Question: I have about 100(and this might increase 10x) HTML pages that were produced from the output of a python script.
Each page has 20 rows, with some text field.
Assume that these must be QA'ed by a human - and hence I need to find a light weight method to package all these HTML pages [100 in total], so that person testing it can assign a feedback [Good to have a form at the bottom, but not necessary]
**Is there a light weight framework, I can use to host all these individual HTML's ? ** Alternatively,pointing to a related example would help.
If its an off the shelf tool, that works, otherwise, preferably, blends well with Python.
Below is a quick & dirty version of my use-case.

'''
<!DOCTYPE html>
<html>
<body>
<img src="https://subscription-assets.timeinc.com/current/9521_top1_100_thumb.jpg" alt="Smiley face" width="40" height="40" ALT="picture of a pumpkin" ALIGN=LEFT> product #1
<img src="http://o.aolcdn.com/hss/storage/midas/2cad0c9f8938293b178d35418367c5c0/201969261/Edit_01Watson%2BGrilled%2BLobster%2B-%2B37jt.jpg" alt="Smiley face" width="40" height="40" ALT="picture of a pumpkin" ALIGN=RIGHT>
</body>
</html>
'''
Edit - : While deploying cactus, I see the following error message.
Basic question : So I need to make sure that the domain does not already exist, right ?
'''
Bucket does not exist. Create it? [y/n] > y
Bucket MASKED1/MASKED2/www.experimentlabs.com/ was created with website endpoint MASKED1/MASKED2/www.experimentlabs.com/.s3-website-us-east-1.amazonaws.com
Bucket Name: MASKED1/MASKED2/www.experimentlabs.com/
Bucket Web Endpoint: MASKED1/MASKED/www.experimentlabs.com/.s3-website-us-east-1.amazonaws.com
[Errno -2] Name or service not known, Retrying in 1.0 seconds...
[Errno -2] Name or service not known, Retrying in 1.0 seconds...
[Errno -2] Name or service not known, Retrying in 1.0 seconds...
[Errno -2] Name or service not known, Retrying in 1.0 seconds...
[Errno -2] Name or service not known, Retrying in 1.0 seconds...
[Errno -2] Name or service not known, Retrying in 1.0 seconds...
[Errno -2] Name or service not known, Retrying in 1.0 seconds...
[Errno -2] Name or service not known, Retrying in 1.0 seconds...
[Errno -2] Name or service not known, Retrying in 2.0 seconds...
[Errno -2] Name or service not known, Retrying in 2.0 seconds...
[Errno -2] Name or service not known, Retrying in 2.0 seconds...
[Errno -2] Name or service not known, Retrying in 2.0 seconds...
[Errno -2] Name or service not known, Retrying in 2.0 seconds...
[Errno -2] Name or service not known, Retrying in 2.0 seconds...
[Errno -2] Name or service not known, Retrying in 2.0 seconds...
[Errno -2] Name or service not known, Retrying in 2.0 seconds...
[Errno -2] Name or service not known, Retrying in 4.0 seconds...
[Errno -2] Name or service not known, Retrying in 4.0 seconds...
[Errno -2] Name or service not known, Retrying in 4.0 seconds...
[Errno -2] Name or service not known, Retrying in 4.0 seconds...
[Errno -2] Name or service not known, Retrying in 4.0 seconds...
[Errno -2] Name or service not known, Retrying in 4.0 seconds...
[Errno -2] Name or service not known, Retrying in 4.0 seconds...
[Errno -2] Name or service not known, Retrying in 4.0 seconds...
[Errno -2] Name or service not known, Retrying in 8.0 seconds...
[Errno -2] Name or service not known, Retrying in 8.0 seconds...
[Errno -2] Name or service not known, Retrying in 8.0 seconds...
[Errno -2] Name or service not known, Retrying in 8.0 seconds...
+ static/js/vendor/bootstrap.js - 57kb (11kb compressed)
+ sitemap.xml - 484b (199b compressed)
[Errno -2] Name or service not known, Retrying in 1.0 seconds...
[Errno -2] Name or service not known, Retrying in 1.0 seconds...
+ static/js/vendor/jquery-1.10.1.js - 268kb (79kb compressed)
[Errno -2] Name or service not known, Retrying in 1.0 seconds...
[Errno -2] Name or service not known, Retrying in 2.0 seconds...
[Errno -2] Name or service not known, Retrying in 2.0 seconds...
[Errno -2] Name or service not known, Retrying in 2.0 seconds...
[Errno -2] Name or service not known, Retrying in 8.0 seconds...
[Errno -2] Name or service not known, Retrying in 4.0 seconds...
[Errno -2] Name or service not known, Retrying in 4.0 seconds...
[Errno -2] Name or service not known, Retrying in 4.0 seconds...
Traceback (most recent call last):
File "/usr/local/lib/python2.7/dist-packages/Cactus-3.0.2-py2.7.egg/cactus/utils/parallel.py", line 18, in wrapper
return f(*args, **kwargs)
File "/usr/local/lib/python2.7/dist-packages/Cactus-3.0.2-py2.7.egg/cactus/deployment/engine.py", line 41, in <lambda>
totalFiles = mapper(lambda p: p.upload(), self.files())
File "/usr/local/lib/python2.7/dist-packages/Cactus-3.0.2-py2.7.egg/cactus/deployment/file.py", line 125, in upload
remote_changed = self.remote_changed()
File "/usr/local/lib/python2.7/dist-packages/Cactus-3.0.2-py2.7.egg/cactus/utils/network.py", line 29, in f_retry
return f(*args, **kwargs)
File "/usr/local/lib/python2.7/dist-packages/Cactus-3.0.2-py2.7.egg/cactus/deployment/s3/file.py", line 35, in remote_changed
remote_headers = dict((k, v.strip('"')) for k, v in getURLHeaders(self.remote_url()).items())
File "/usr/local/lib/python2.7/dist-packages/Cactus-3.0.2-py2.7.egg/cactus/utils/url.py", line 16, in getURLHeaders
conn.request('HEAD', urllib.quote(url.path))
File "/usr/lib/python2.7/httplib.py", line 1001, in request
self._send_request(method, url, body, headers)
File "/usr/lib/python2.7/httplib.py", line 1035, in _send_request
self.endheaders(body)
File "/usr/lib/python2.7/httplib.py", line 997, in endheaders
self._send_output(message_body)
File "/usr/lib/python2.7/httplib.py", line 850, in _send_output
self.send(msg)
File "/usr/lib/python2.7/httplib.py", line 812, in send
self.connect()
File "/usr/lib/python2.7/httplib.py", line 793, in connect
self.timeout, self.source_address)
File "/usr/lib/python2.7/socket.py", line 553, in create_connection
for res in getaddrinfo(host, port, 0, SOCK_STREAM):
gaierror: [Errno -2] Name or service not known
Traceback (most recent call last):
File "/usr/local/bin/cactus", line 9, in <module>
load_entry_point('Cactus==3.0.2', 'console_scripts', 'cactus')()
File "/usr/local/lib/python2.7/dist-packages/Cactus-3.0.2-py2.7.egg/cactus/cli.py", line 114, in main
args.target(**{k: v for k, v in vars(args).items() if k != 'target'})
File "/usr/local/lib/python2.7/dist-packages/Cactus-3.0.2-py2.7.egg/cactus/cli.py", line 42, in deploy
site.upload()
File "/usr/local/lib/python2.7/dist-packages/Cactus-3.0.2-py2.7.egg/cactus/site.py", line 479, in upload
totalFiles = self.deployment_engine.deploy()
File "/usr/local/lib/python2.7/dist-packages/Cactus-3.0.2-py2.7.egg/cactus/deployment/engine.py", line 41, in deploy
totalFiles = mapper(lambda p: p.upload(), self.files())
File "/usr/local/lib/python2.7/dist-packages/Cactus-3.0.2-py2.7.egg/cactus/utils/parallel.py", line 25, in multiMap
return pool.map(wrapper, items)
File "/usr/lib/python2.7/multiprocessing/pool.py", line 251, in map
return self.map_async(func, iterable, chunksize).get()
File "/usr/lib/python2.7/multiprocessing/pool.py", line 558, in get
raise self._value
AssertionError
Traceback (most recent call last):
File "/usr/local/lib/python2.7/dist-packages/Cactus-3.0.2-py2.7.egg/cactus/utils/parallel.py", line 18, in wrapper
return f(*args, **kwargs)
File "/usr/local/lib/python2.7/dist-packages/Cactus-3.0.2-py2.7.egg/cactus/deployment/engine.py", line 41, in <lambda>
totalFiles = mapper(lambda p: p.upload(), self.files())
File "/usr/local/lib/python2.7/dist-packages/Cactus-3.0.2-py2.7.egg/cactus/deployment/file.py", line 125, in upload
remote_changed = self.remote_changed()
File "/usr/local/lib/python2.7/dist-packages/Cactus-3.0.2-py2.7.egg/cactus/utils/network.py", line 29, in f_retry
return f(*args, **kwargs)
File "/usr/local/lib/python2.7/dist-packages/Cactus-3.0.2-py2.7.egg/cactus/deployment/s3/file.py", line 35, in remote_changed
remote_headers = dict((k, v.strip('"')) for k, v in getURLHeaders(self.remote_url()).items())
File "/usr/local/lib/python2.7/dist-packages/Cactus-3.0.2-py2.7.egg/cactus/utils/url.py", line 16, in getURLHeaders
conn.request('HEAD', urllib.quote(url.path))
File "/usr/lib/python2.7/httplib.py", line 1001, in request
self._send_request(method, url, body, headers)
File "/usr/lib/python2.7/httplib.py", line 1035, in _send_request
self.endheaders(body)
File "/usr/lib/python2.7/httplib.py", line 997, in endheaders
self._send_output(message_body)
File "/usr/lib/python2.7/httplib.py", line 850, in _send_output
self.send(msg)
File "/usr/lib/python2.7/httplib.py", line 812, in send
self.connect()
File "/usr/lib/python2.7/httplib.py", line 793, in connect
self.timeout, self.source_address)
File "/usr/lib/python2.7/socket.py", line 553, in create_connection
for res in getaddrinfo(host, port, 0, SOCK_STREAM):
gaierror: [Errno -2] Name or service not known
s3cmd ls -r s3://MASKED1/MASKED2/www.experimentlabs.com/
2015-05-11 18:19 105 s3://MASKED1/MASKED2/www.experimentlabs.com/
2015-05-11 18:20 199 s3://MASKED1/MASKED2/www.experimentlabs.com/sitemap.xml
2015-05-11 18:20 10796 s3://MASKED1/MASKED2/www.experimentlabs.com/static/js/vendor/bootstrap.js
2015-05-11 18:20 81112 s3://MASKED1/MASKED2/www.experimentlabs.com/static/js/vendor/jquery-1.10.1.js
'''
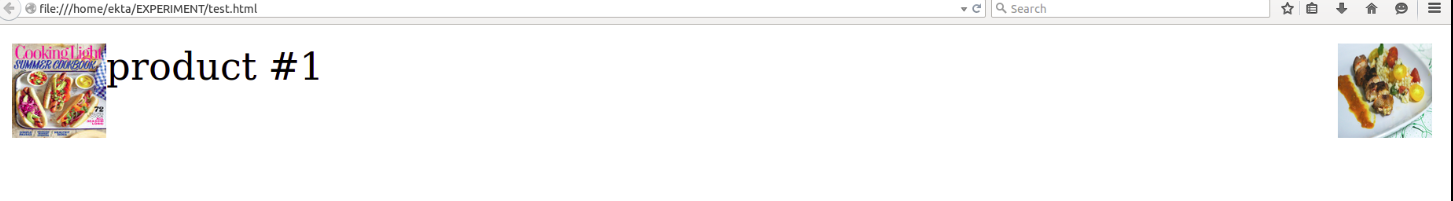
Answer: Have a look at <URL>.
You may use any other static site generators as well. <URL> are lots to choose from.